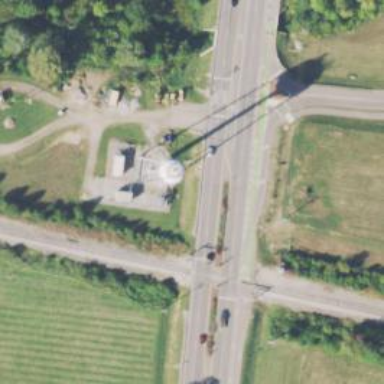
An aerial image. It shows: Water tower that is man-made.